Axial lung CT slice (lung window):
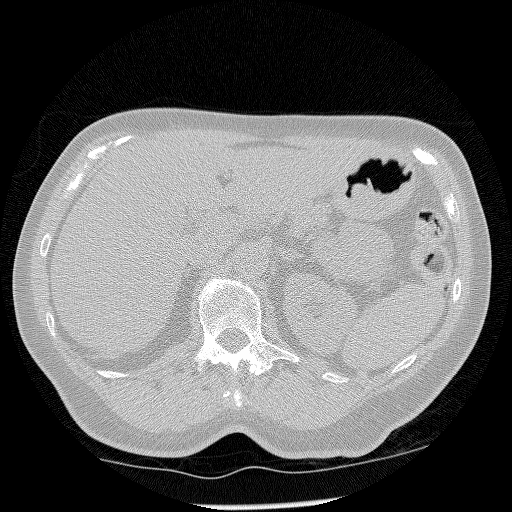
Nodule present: no